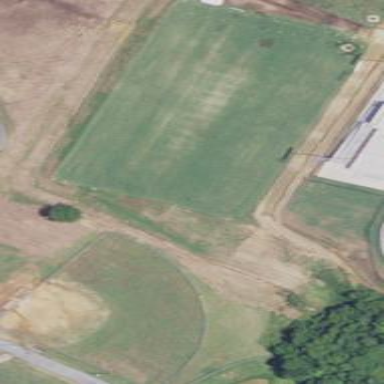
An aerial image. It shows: Softball pitch for leisure and sport activities.